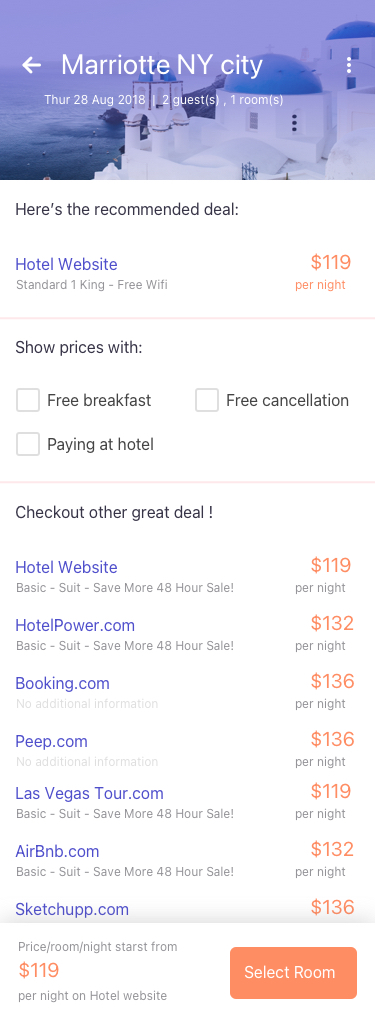
Text in this UI design:
Marriotte NY city
Thur 28 Aug 2018  |  2 guest(s) , 1 room(s)
Hotel Website
Standard 1 King - Free Wifi
per night
$119
Here’s the recommended deal:
Hotel Website
Basic - Suit - Save More 48 Hour Sale!
per night
$119
HotelPower.com
Basic - Suit - Save More 48 Hour Sale!
per night
$132
Booking.com
No additional information
per night
$136
Peep.com
No additional information
per night
$136
Las Vegas Tour.com
Basic - Suit - Save More 48 Hour Sale!
per night
$119
AirBnb.com
Basic - Suit - Save More 48 Hour Sale!
per night
$132
Sketchupp.com
No additional information
per night
$136
Peep.com
No additional information
per night
$136
Checkout other great deal !
Show prices with:
Free breakfast
Free cancellation
Paying at hotel
Select Room
Price/room/night starst from
per night on Hotel website
$119